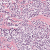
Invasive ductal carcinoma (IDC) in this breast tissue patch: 1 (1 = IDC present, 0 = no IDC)